Aerial crown-view tile of a tropical tree (Barro Colorado Island, Panama), acquired 20241216:
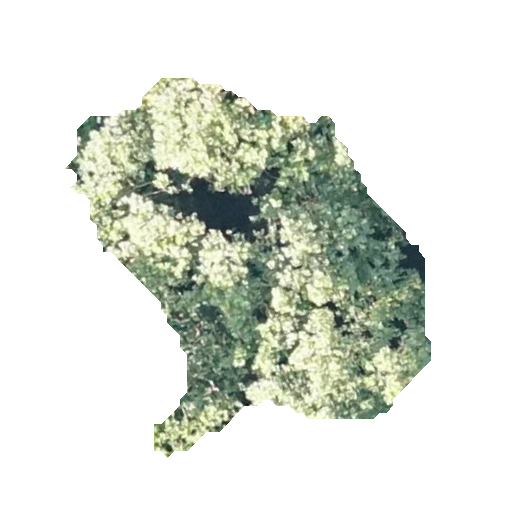
Species: Hieronyma alchorneoides
GBIF accepted scientific name: Hieronyma alchorneoides
Crown area: 121.384 m²